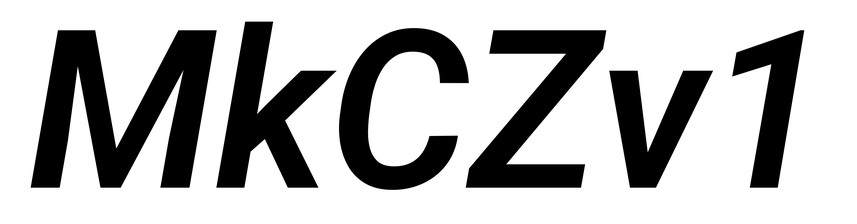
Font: Roboto-Italic_SemiBold_Italic